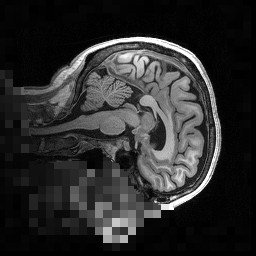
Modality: T1w
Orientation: sagittal
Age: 53
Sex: female
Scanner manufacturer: siemens
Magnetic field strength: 3 T
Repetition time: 2.53 s